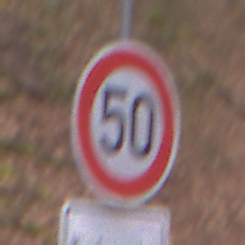
Verkehrszeichen: Geschwindigkeit50
Zusatzzeichen unten: HinweisDurchVerbaleAngabe9
Umgebung: Outdoor, Nature
Tageszeit: Midday
Wetter: Overcast
Licht: Natural
Jahreszeit: Autumn
Kontrast: LowContrast